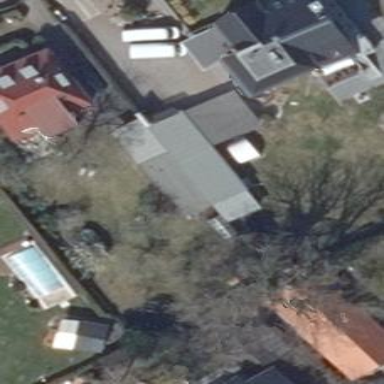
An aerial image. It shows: Group of garages.